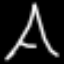
Label: The Eiffel Tower